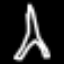
Label: The Eiffel Tower